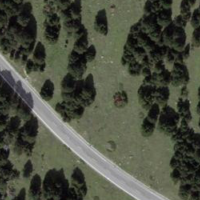
EUNIS habitat code: 26
Species observed at this site:
Dryas octopetala